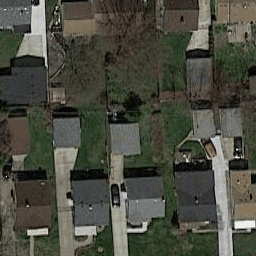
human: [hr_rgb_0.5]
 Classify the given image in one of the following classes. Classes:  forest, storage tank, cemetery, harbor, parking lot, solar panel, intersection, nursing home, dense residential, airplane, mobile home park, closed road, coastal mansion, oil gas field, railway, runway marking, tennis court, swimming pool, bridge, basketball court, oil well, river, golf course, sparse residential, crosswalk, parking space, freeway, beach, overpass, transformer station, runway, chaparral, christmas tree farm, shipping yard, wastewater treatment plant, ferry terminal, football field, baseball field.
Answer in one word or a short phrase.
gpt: dense residential